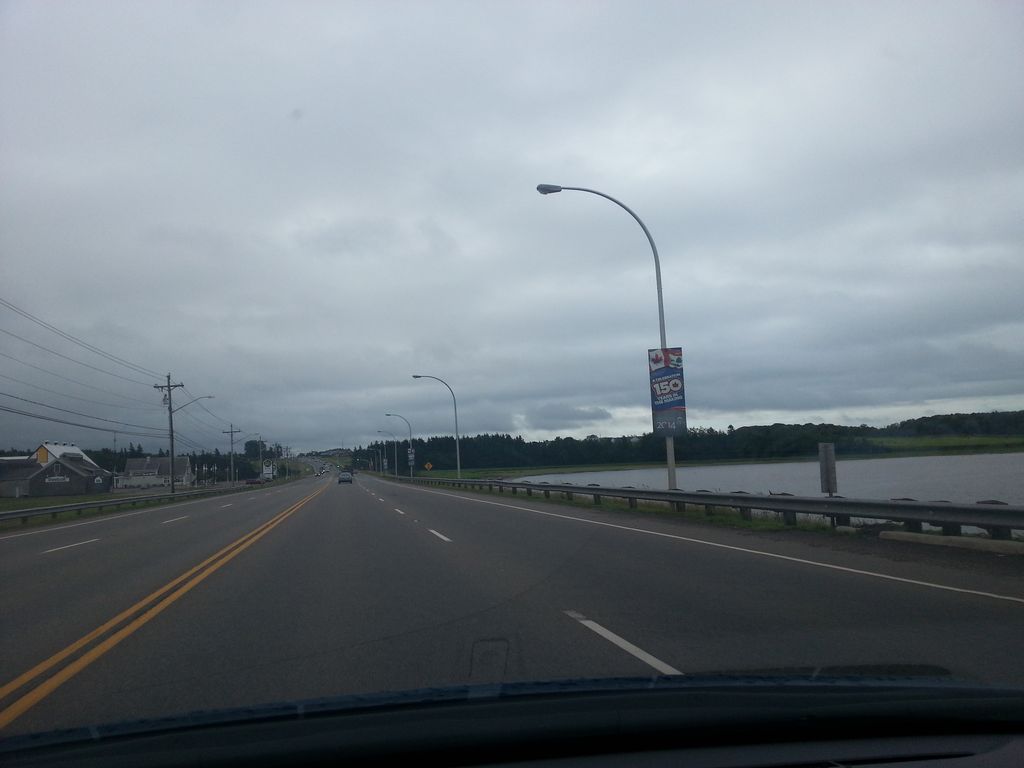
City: charlottetown